Question: I am trying to add a tooltip on extjs overflow button, but I can't find a way to do that. It's not mentioned on docs either. Has anyone been able to do that? Either that or changing the text for the button

I found
'''
overflowText: 'More >'
'''
But this doesn't seem to work
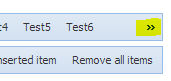
Answer: You can add a tooltip to the overflow button during the 'afterrender' event of the toolbar. The target element would be 'this.layout.overflowHandler.menuTrigger.el' in the 'afterrender' event.
<URL>
'''
Ext.create('Ext.toolbar.Toolbar', {
renderTo: document.body,
width : 300,
margin : '5 0 0 0',
layout : {overflowHandler: 'Menu' },
items : [
{
text : 'This is a Button',
tooltip: 'This is a tip',
},
{
text : 'This is another button',
},
{
text : "this is yet another button!"
}
],
listeners: {
afterrender: function(view){
var me = this;
console.log(me);
Ext.Function.defer(function(){
Ext.create('Ext.tip.ToolTip', {
target : me.layout.overflowHandler.menuTrigger.el,
anchor : 'left',
dismissDelay : 0,
showDelay : 0,
autoHide : true,
html : "This is a tooltip!"
});
}, 100);
}
}
});
Ext.onReady(function(){
Ext.QuickTips.interceptTitles = true;
Ext.QuickTips.init();
});
'''